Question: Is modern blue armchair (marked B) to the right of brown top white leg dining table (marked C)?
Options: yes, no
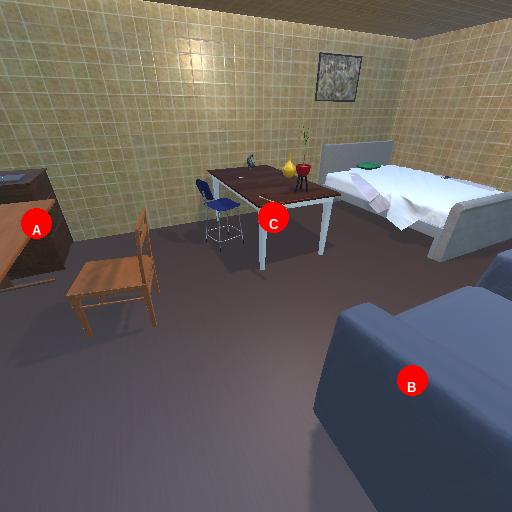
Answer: yes